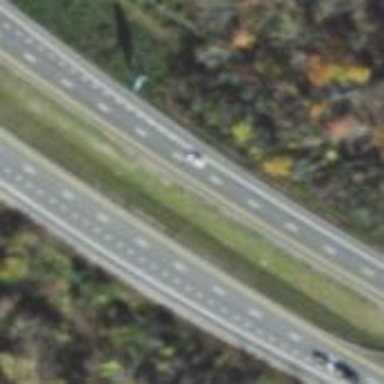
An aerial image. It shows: Asphalt motorway.